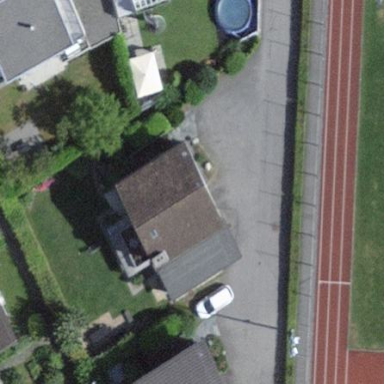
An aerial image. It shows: Simple and straightforward house.